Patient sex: M
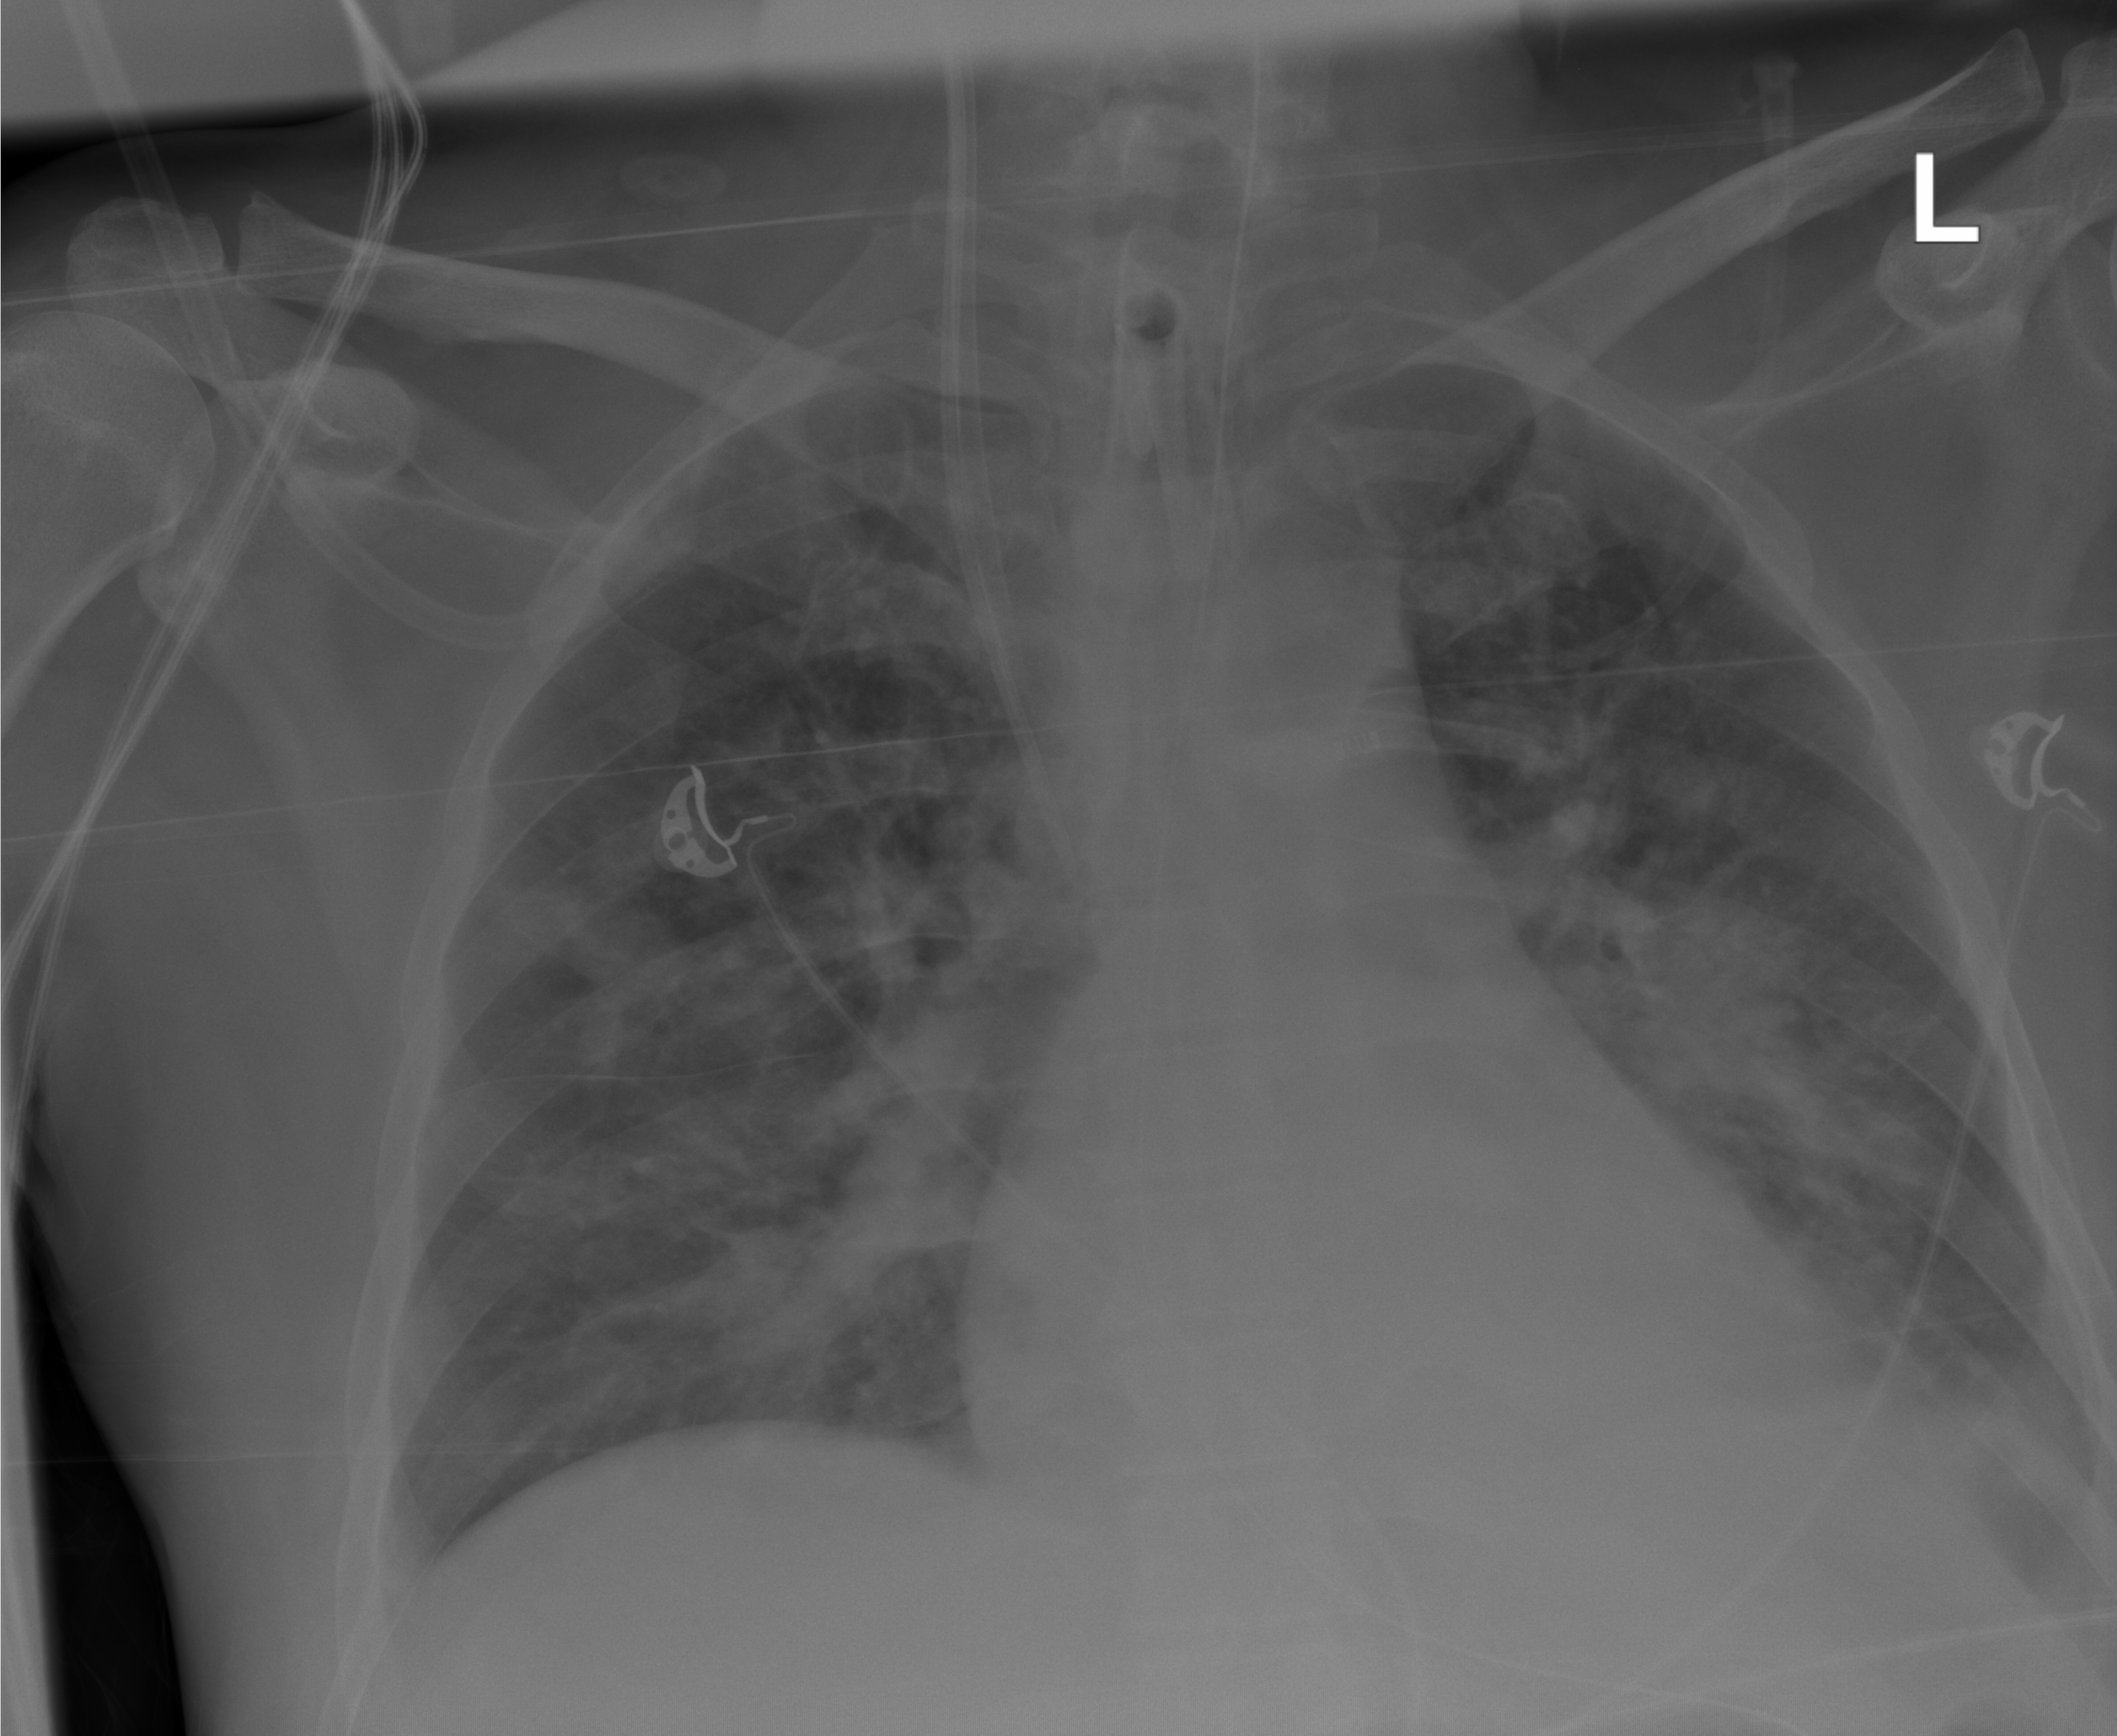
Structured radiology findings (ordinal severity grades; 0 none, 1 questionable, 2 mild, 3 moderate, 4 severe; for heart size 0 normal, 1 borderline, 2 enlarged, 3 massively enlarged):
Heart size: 0
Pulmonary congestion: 0
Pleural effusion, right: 0
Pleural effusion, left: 2
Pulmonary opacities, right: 2
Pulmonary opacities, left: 2
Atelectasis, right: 0
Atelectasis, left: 2